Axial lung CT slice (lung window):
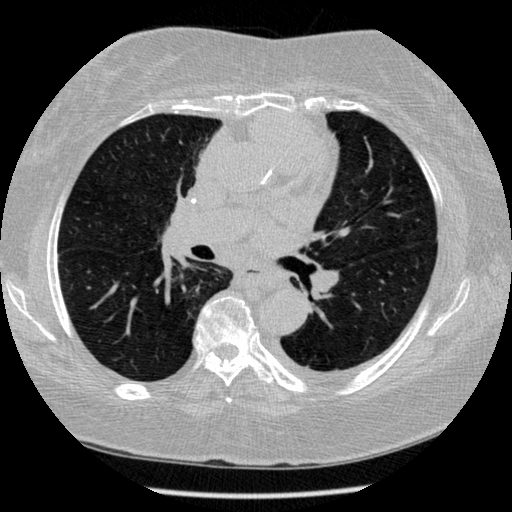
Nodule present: no